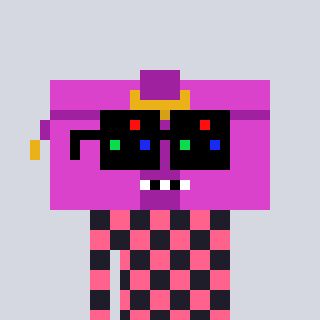
a pixel art character with square black sunglasses, a clutch-shaped head and a grayscale-colored body on a cool background